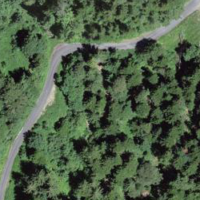
EUNIS habitat code: 43
Species observed at this site:
Caltha palustris